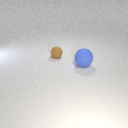
large blue rubber sphere in front of small brown rubber sphere